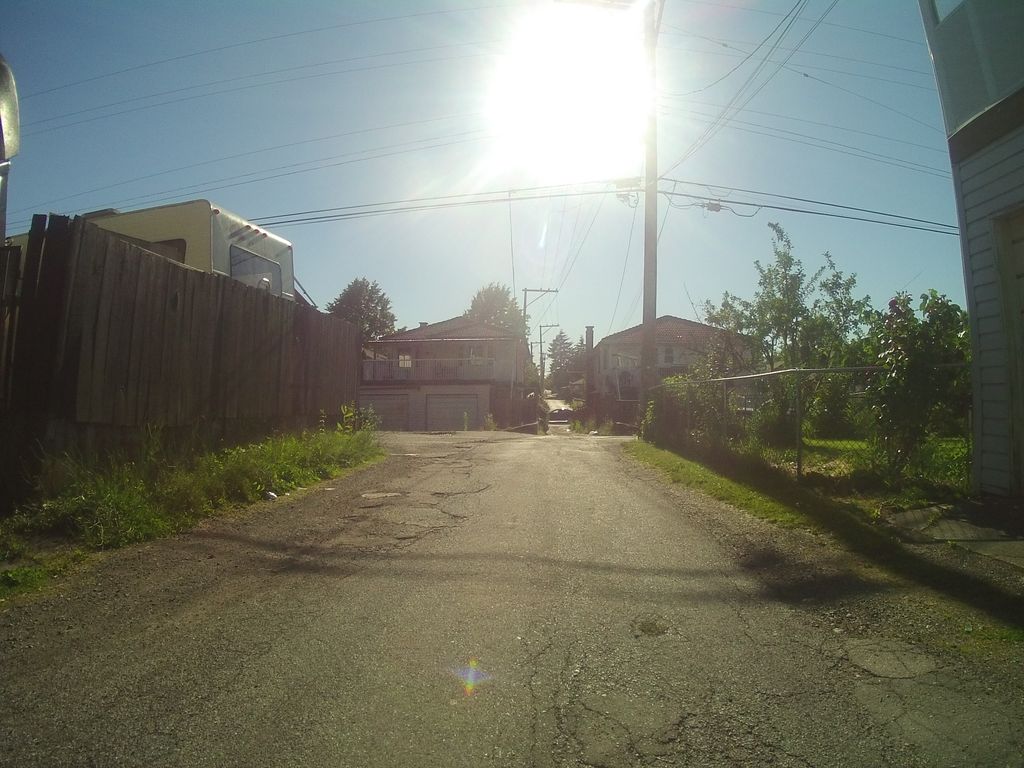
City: vancouver